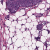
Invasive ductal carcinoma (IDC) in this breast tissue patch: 0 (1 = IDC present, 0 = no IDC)